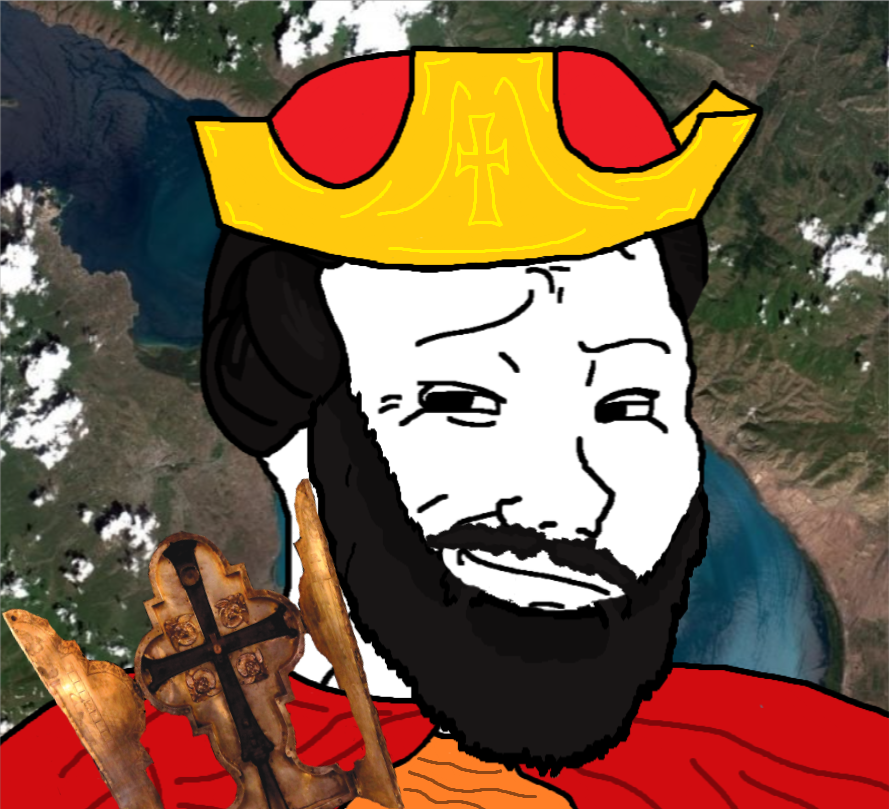
Label: 5_Wojak_with_Background